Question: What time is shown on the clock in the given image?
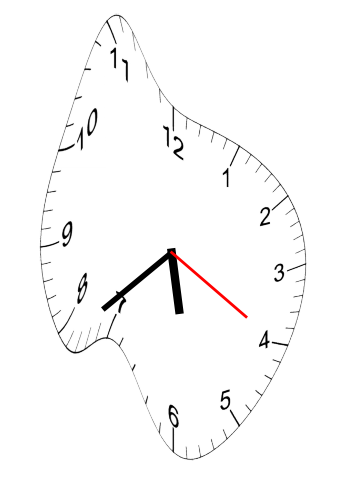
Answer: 05:38:20